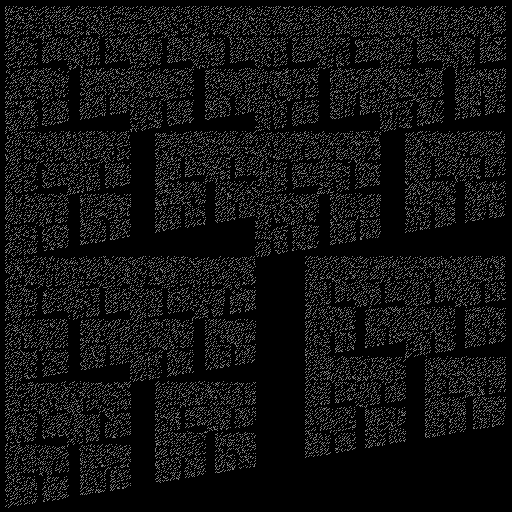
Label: castle